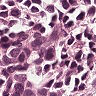
Metastatic tissue present: yes